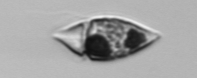
Label: Amphidinium